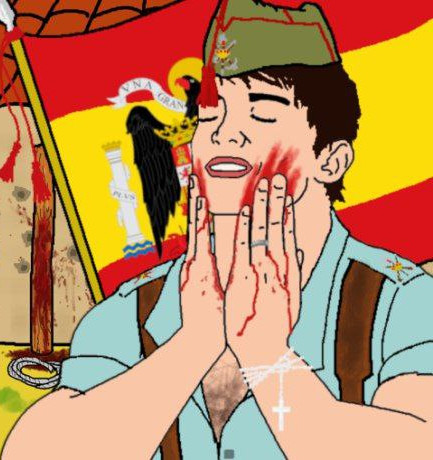
Label: 5_Feels_Good